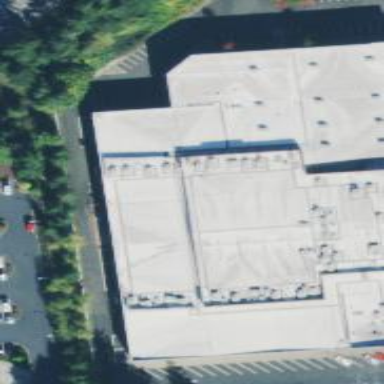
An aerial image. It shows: Cinema building.